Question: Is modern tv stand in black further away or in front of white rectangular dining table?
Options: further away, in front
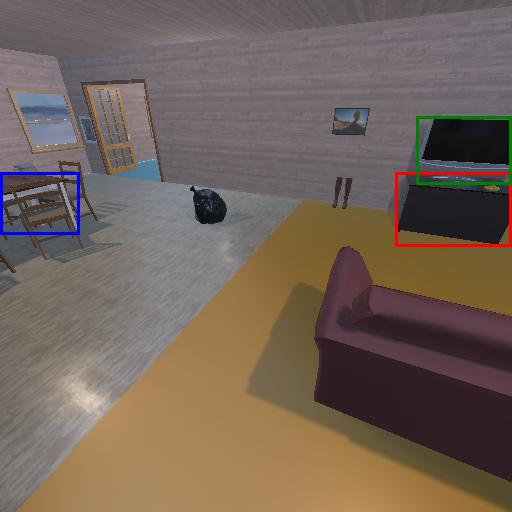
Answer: further away